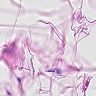
Metastatic tissue present: no